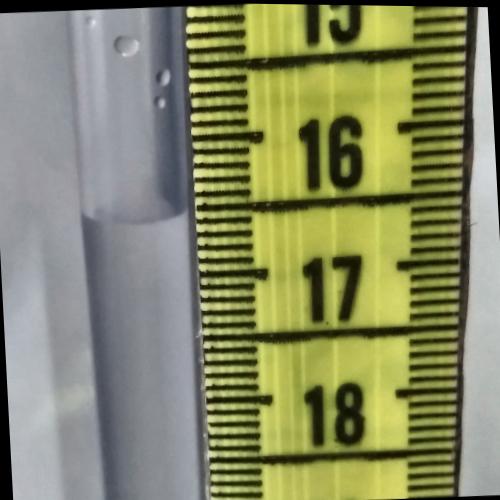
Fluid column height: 16.5 cm